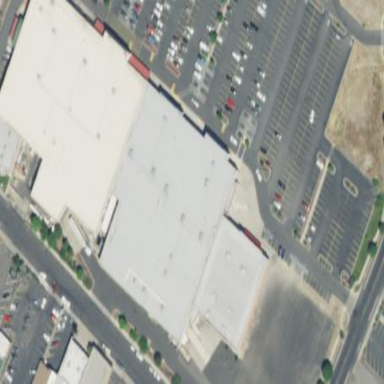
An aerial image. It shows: Supermarket located within shopping mall.